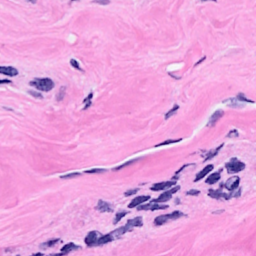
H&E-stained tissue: Breast